Question: I have a lot of sites and want to build a dashboard showing the number of real time visitors on each of them on a single page. (would anyone else want this?) Right now the only way to view this information is to open a new tab for each site.
Google doesn't have a real-time API, so I'm wondering if it is possible to scrape this data. Eduardo Cereto found out that Google transfers the real-time data over the realtime/bind network request. Anyone more savvy have an idea of how I should start? Here's what I'm thinking:
1. Figure out how to authenticate programmatically
2. Inspect all of the realtime/bind requests to see how they change. Does each request have a unique key? Where does that come from? Below is my breakdown of the request: https://www.google.com/analytics/realtime/bind?VER=8 &key= [What is this? Where does it come from? 21 character lowercase alphanumeric, stays the same each request] &ds= [What is this? Where does it come from? 21 character lowercase alphanumeric, stays the same each request] &pageId=rt-standard%2Frt-overview &q=t%3A0%7C%3A1%3A0%3A%2Ct%3A11%7C%3A1%3A5%3A%2Cot%3A0%3A0%3A4%2Cot%3A0%3A0%3A3%2Ct%3A7%7C%3A1%3A10%3A6%3D%3DREFERRAL%3B%2Ct%3A10%7C%3A1%3A10%3A%2Ct%3A18%7C%3A1%3A10%3A%2Ct%3A4%7C5%7C2%7C%3A1%3A10%3A2!%3Dzz%3B%2C&f The q variable URI decodes to this (what the?): t:0|:1:0:,t:11|:1:5:,ot:0:0:4,ot:0:0:3,t:7|:1:10:6==REFERRAL;,t:10|:1:10:,t:18|:1:10:,t:4|5|2|:1:10:2!=zz;,&f &RID=rpc &SID= [What is this? Where does it come from? 16 character uppercase alphanumeric, stays the same each request] &CI=0 &AID= [What is this? Where does it come from? integer, starts at 1, increments weirdly to 150 and then 298] &TYPE=xmlhttp &zx= [What is this? Where does it come from? 12 character lowercase alphanumeric, changes each request] &t=1
3. Inspect all of the realtime/bind responses to see how they change. How does the data come in? It looks like some altered JSON. How many times do I need to connect to get the data? Where is the active visitors on site number in there? Here is a dump of sample data:
'''
19
[[151,["noop"]
]
]
388
[[152,["rt",[{"ot:0:0:4":{"timeUnit":"MINUTES","overTimeData":[{"values":[49,53,52,40,42,55,49,41,51,52,47,42,62,82,76,71,81,66,81,86,71,66,65,65,55,51,53,73,71,81],"name":"Total"}]},"ot:0:0:3":{"timeUnit":"SECONDS","overTimeData":[{"values":[0,1,1,1,1,0,1,0,1,1,1,0,2,0,2,2,1,0,0,0,0,0,2,1,1,2,1,2,0,5,1,0,2,1,1,1,2,0,2,1,0,5,1,1,2,0,0,0,0,0,0,0,0,0,1,1,0,3,2,0],"name":"Total"}]}}]]]
]
388
[[153,["rt",[{"ot:0:0:4":{"timeUnit":"MINUTES","overTimeData":[{"values":[52,53,52,40,42,55,49,41,51,52,47,42,62,82,76,71,81,66,81,86,71,66,65,65,55,51,53,73,71,81],"name":"Total"}]},"ot:0:0:3":{"timeUnit":"SECONDS","overTimeData":[{"values":[2,1,1,1,1,1,0,1,0,1,1,1,0,2,0,2,2,1,0,0,0,0,0,2,1,1,2,1,2,0,5,1,0,2,1,1,1,2,0,2,1,0,5,1,1,2,0,0,0,0,0,0,0,0,0,1,1,0,3,2],"name":"Total"}]}}]]]
]
388
[[154,["rt",[{"ot:0:0:4":{"timeUnit":"MINUTES","overTimeData":[{"values":[53,53,52,40,42,55,49,41,51,52,47,42,62,82,76,71,81,66,81,86,71,66,65,65,55,51,53,73,71,81],"name":"Total"}]},"ot:0:0:3":{"timeUnit":"SECONDS","overTimeData":[{"values":[0,3,1,1,1,1,1,0,1,0,1,1,1,0,2,0,2,2,1,0,0,0,0,0,2,1,1,2,1,2,0,5,1,0,2,1,1,1,2,0,2,1,0,5,1,1,2,0,0,0,0,0,0,0,0,0,1,1,0,3],"name":"Total"}]}}]]]
]
'''
Let me know if you can help with any of the items above!

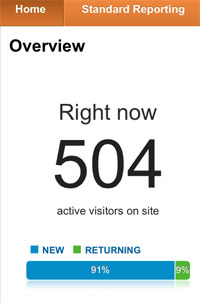
Answer: To get the same, Google has launched new Real Time API. With this API you can easily retrieve real time online visitors as well as several Google Analytics with following dimensions and metrics. <URL>
This is quite similar to Google Analytics API. To start development on this,
<URL>